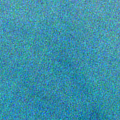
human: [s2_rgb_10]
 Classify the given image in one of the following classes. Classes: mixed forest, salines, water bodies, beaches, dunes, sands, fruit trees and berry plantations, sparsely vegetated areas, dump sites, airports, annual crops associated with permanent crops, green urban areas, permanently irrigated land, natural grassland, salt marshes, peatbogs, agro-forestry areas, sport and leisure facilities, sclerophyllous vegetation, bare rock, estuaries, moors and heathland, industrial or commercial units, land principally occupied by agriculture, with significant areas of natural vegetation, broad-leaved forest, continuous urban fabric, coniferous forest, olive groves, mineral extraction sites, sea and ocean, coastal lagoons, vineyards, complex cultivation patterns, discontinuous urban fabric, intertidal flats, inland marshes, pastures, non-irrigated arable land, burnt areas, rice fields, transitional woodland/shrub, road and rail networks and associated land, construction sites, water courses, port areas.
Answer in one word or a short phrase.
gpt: sea and ocean